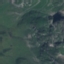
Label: HerbaceousVegetation